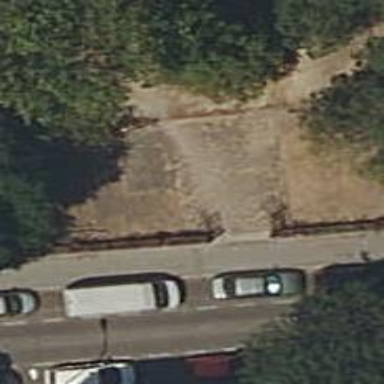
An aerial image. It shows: Fence.